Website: macys
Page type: billing-address
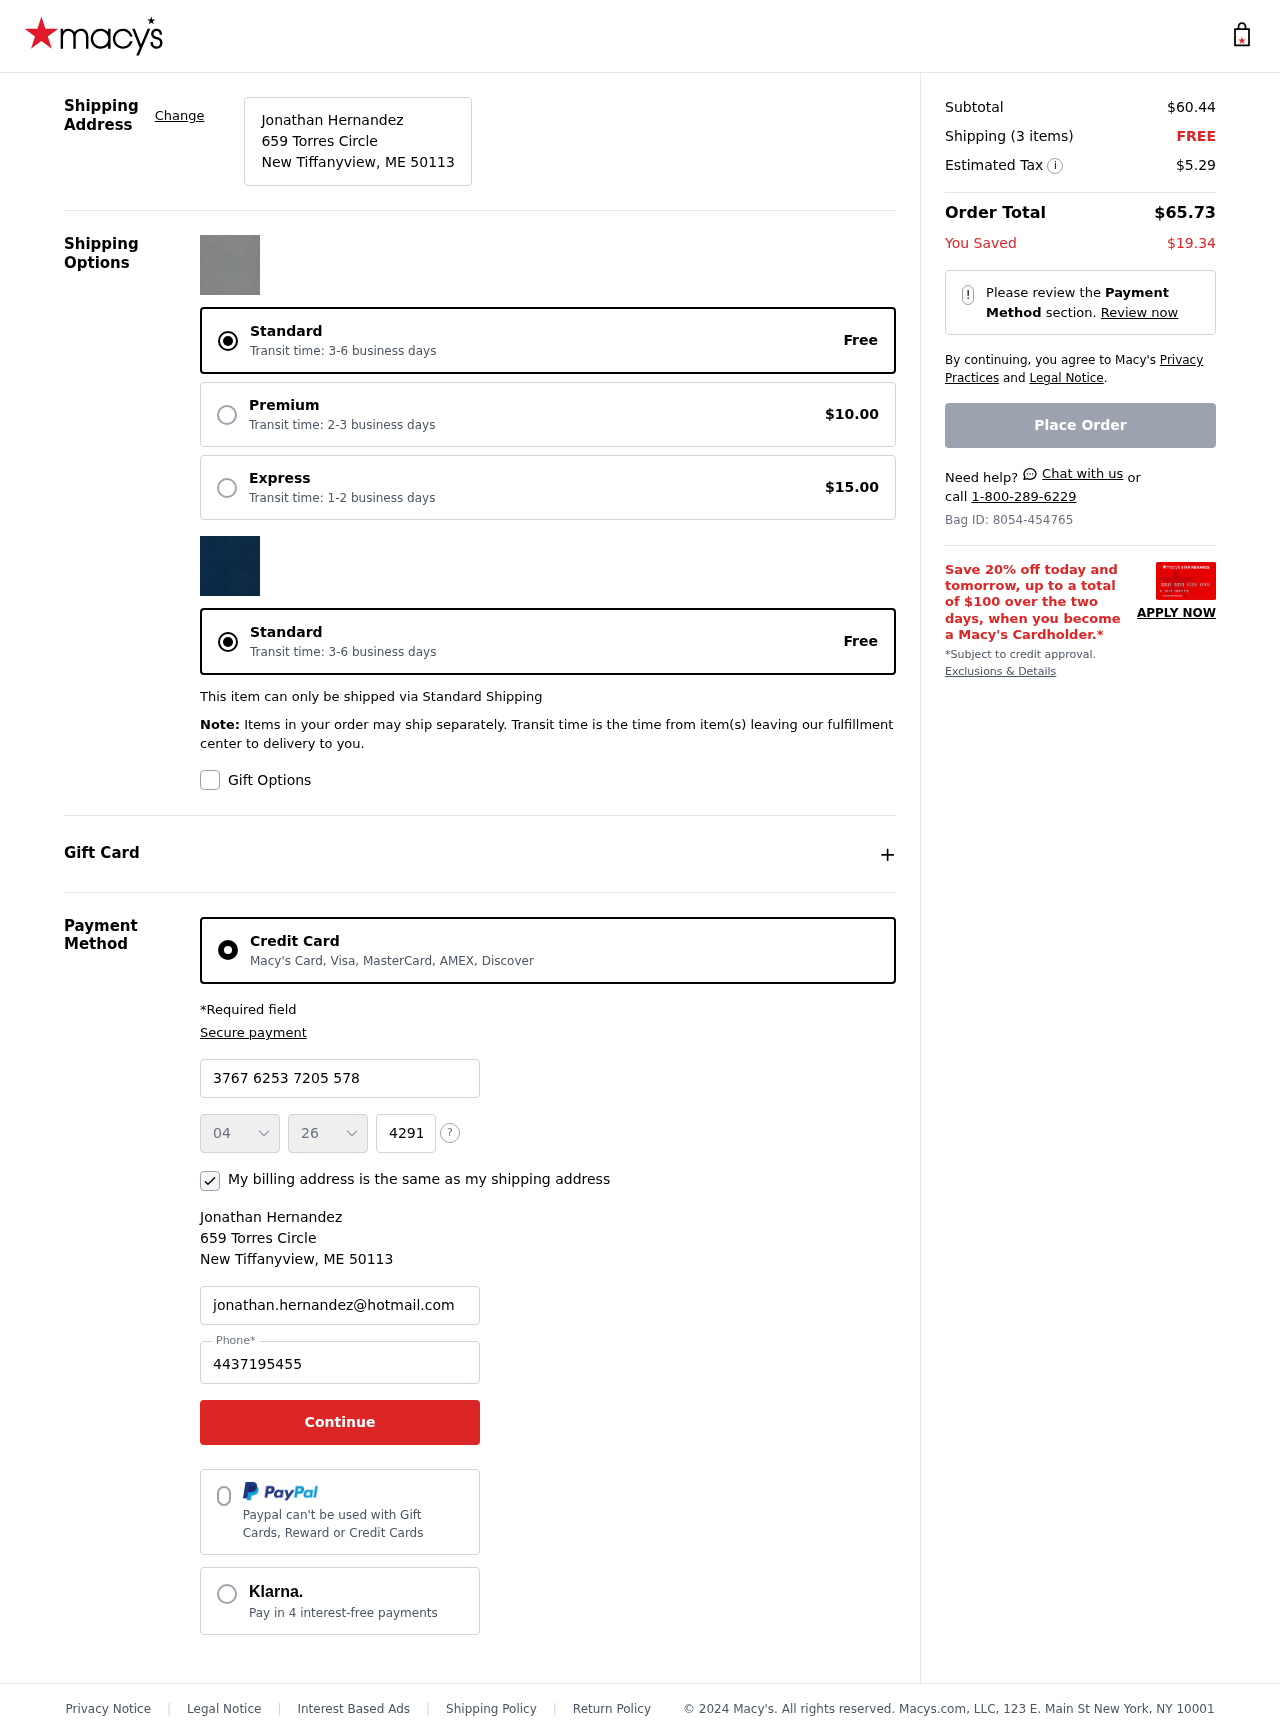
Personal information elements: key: PII_CARD_CVV
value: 4291
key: PII_CARD_EXPIRY_MONTH
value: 04
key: PII_CARD_EXPIRY_YEAR
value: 26
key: PII_CARD_NUMBER
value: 3767 6253 7205 578
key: PII_CITY_STATE_ZIP
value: New Tiffanyview, ME 50113
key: PII_EMAIL
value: jonathan.hernandez@hotmail.com
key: PII_FULLNAME
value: Jonathan Hernandez
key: PII_PHONE
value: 4437195455
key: PII_STREET
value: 659 Torres Circle
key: PII_FULLNAME2
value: Jonathan Hernandez
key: PII_STREET2
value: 659 Torres Circle
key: PII_CITY_STATE_ZIP2
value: New Tiffanyview, ME 50113
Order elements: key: ORDER_SUBTOTAL
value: $60.44
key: ORDER_NUM_ITEMS
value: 3
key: ORDER_SHIPPING_COST
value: FREE
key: ORDER_TAX
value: $5.29
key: ORDER_TOTAL
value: $65.73
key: ORDER_SAVINGS
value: $19.34
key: ORDER_ID
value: Bag ID: 8054-454765